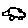
Label: car